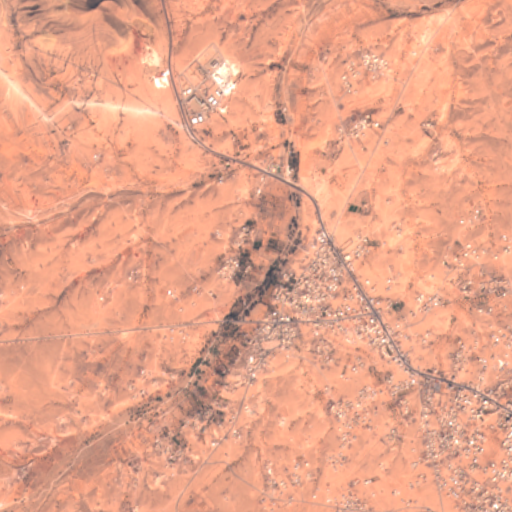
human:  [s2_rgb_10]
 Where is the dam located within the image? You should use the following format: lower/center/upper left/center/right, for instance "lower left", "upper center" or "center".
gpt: The dam is located in the center left of the image.
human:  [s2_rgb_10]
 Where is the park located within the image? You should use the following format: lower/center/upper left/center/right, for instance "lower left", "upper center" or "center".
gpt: The park is located in the lower center of the image.
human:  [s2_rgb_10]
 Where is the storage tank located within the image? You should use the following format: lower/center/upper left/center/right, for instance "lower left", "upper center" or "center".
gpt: The storage tank is located in the upper center of the image.
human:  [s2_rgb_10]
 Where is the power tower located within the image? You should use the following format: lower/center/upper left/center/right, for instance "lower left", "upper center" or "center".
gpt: There is no power tower in the image.